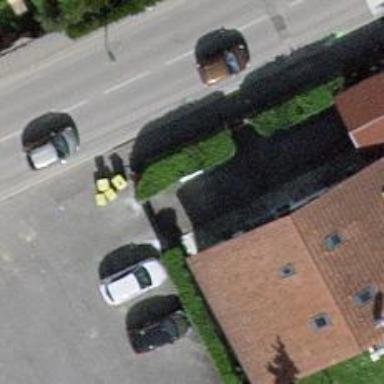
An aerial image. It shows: Red bollard for protection.